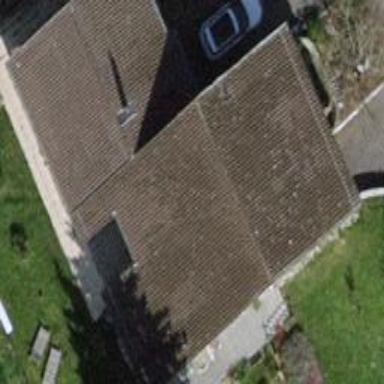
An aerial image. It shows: Simple and straightforward house.